Question: I've just draw an anti aliased line in a 'BitmapLayer' with this code:
'''
procedure TForm4.Button1Click(Sender: TObject);
var
BL: TBitmapLayer;
begin
BL:= TBitmapLayer.Create(ImgView.Layers);
LayerPos:= Point(100, 100);
CanvasWidth:= 100;
CanvasHeight:= 100;
BL.Location:= FloatRect(
LayerPos.X,
LayerPos.Y,
LayerPos.X + CanvasWidth ,
LayerPos.Y + CanvasHeight
);
with BL.Bitmap do
begin
SetSize(CanvasWidth, CanvasHeight);
DrawMode:= dmBlend;
Clear($0000FF00);
LineAS(0, 0, 100, 80, clBlack32);
end
end;
'''
As you see in the below result, the line transparency pixels has some green value. And that is because of '$0000FF00' (used in 'Clear()'). But the alpha channel of this color is zero means completely transparent!
Q: Is there any problem with my code? Am I wrong somewhere?

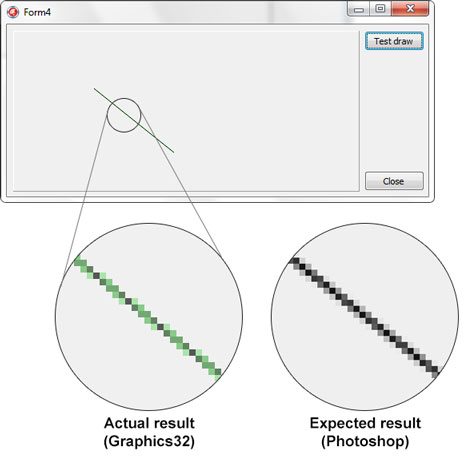
Answer: OK. I found it. I must use 'CombineMode:= cmMerge;'
'''
with BL.Bitmap do
begin
//...
CombineMode:= cmMerge;
DrawMode:= dmBlend;
//...
end
'''